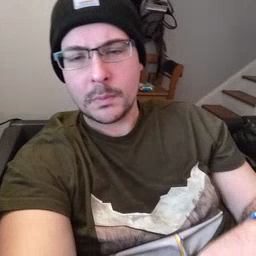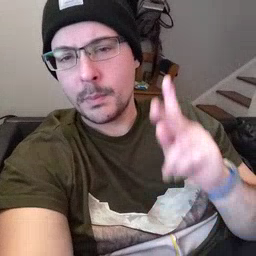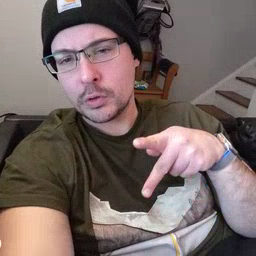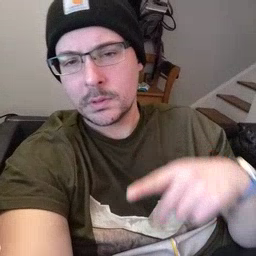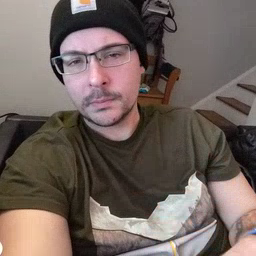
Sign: person